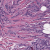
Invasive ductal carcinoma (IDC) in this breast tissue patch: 1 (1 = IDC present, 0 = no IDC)